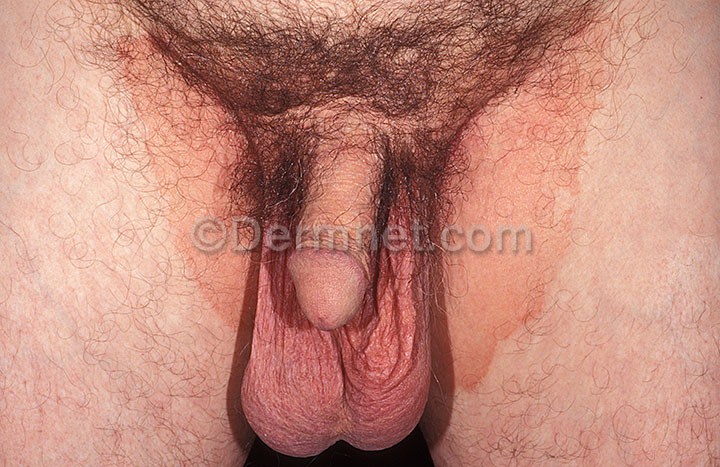
Disease: Tinea Ringworm Candidiasis and other Fungal Infections